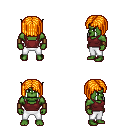
a pixel art fantasy rpg character, male body template, orc, green skin, maroon pirate shirt, white pants, light blonde pageboy hairstyle, leather bracers, four views (front, back, left, right), 2x2 character sprite sheet, small pixel art, hard edges, no anti-aliasing